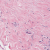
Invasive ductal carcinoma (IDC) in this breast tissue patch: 0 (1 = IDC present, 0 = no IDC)